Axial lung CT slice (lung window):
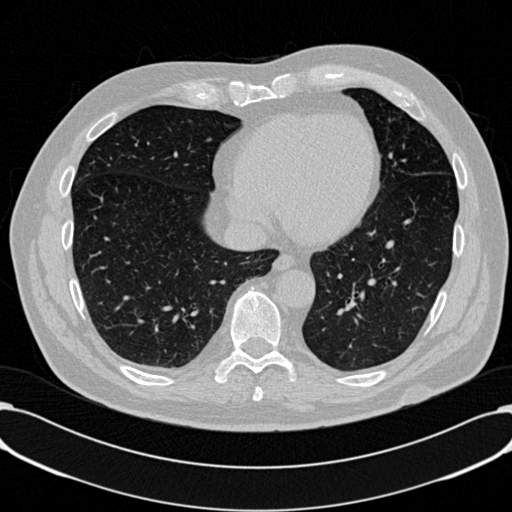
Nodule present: no